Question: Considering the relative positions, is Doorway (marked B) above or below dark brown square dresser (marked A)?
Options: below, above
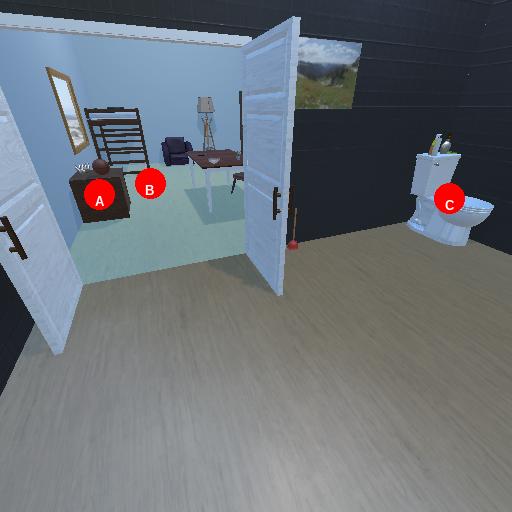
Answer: below